Field crop: tomato
Growth stage: 2
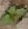
Species: solanum